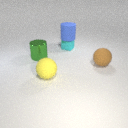
large yellow rubber sphere in front of large green metal cylinder